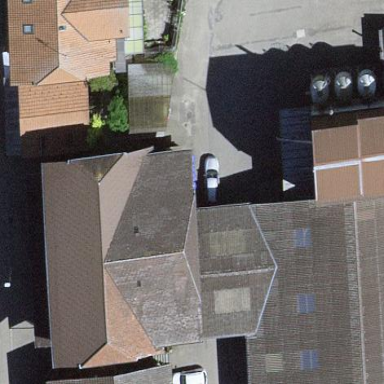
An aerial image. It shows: Warehouse.